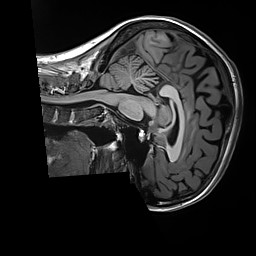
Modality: T1w
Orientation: sagittal
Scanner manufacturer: siemens
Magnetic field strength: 3 T
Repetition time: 2.5 s
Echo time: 0.00299 s